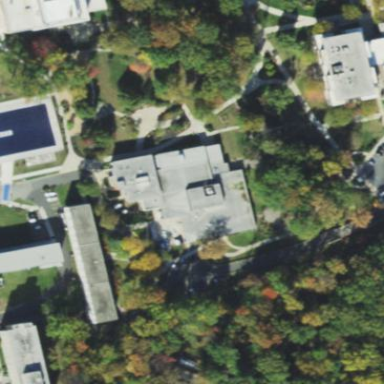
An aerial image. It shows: View of university building.